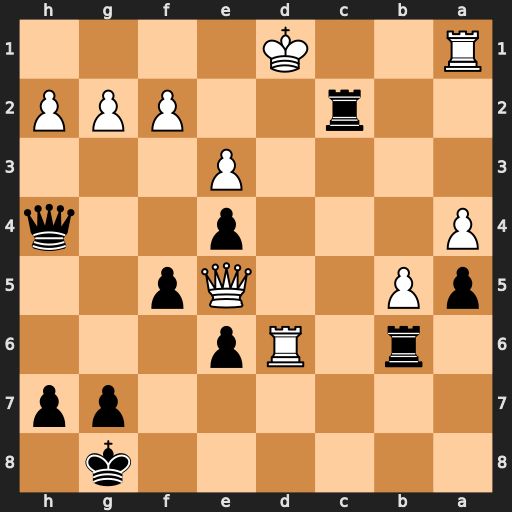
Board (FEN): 6k1/6pp/1r1Rp3/pP2Qp2/P3p2q/4P3/2r2PPP/R2K4
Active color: b
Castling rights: -
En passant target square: -
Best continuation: Rxd6+ Qxd6 Qxf2 Qxe6+ Kf8